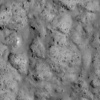
Atmospheric dust classification: not_dusty